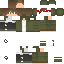
A male human skin with medium skin, wearing brown long hair dressed in a blue hoodie and black pants, featuring a closed mouth.